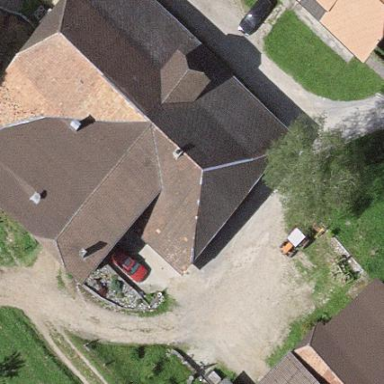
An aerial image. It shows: Farm building.